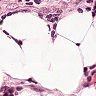
Metastatic tissue present: yes